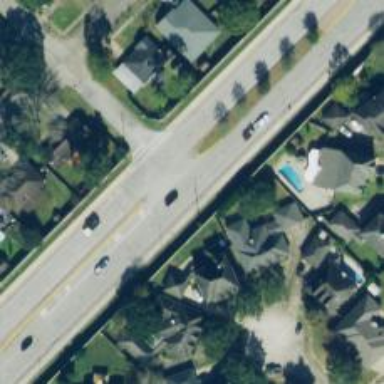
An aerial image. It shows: Secondary road.